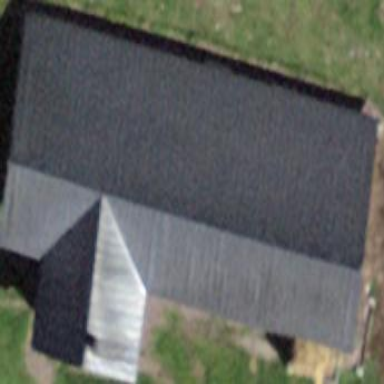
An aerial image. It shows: Grey gabled roofed cabin where the roof is oriented along the building.